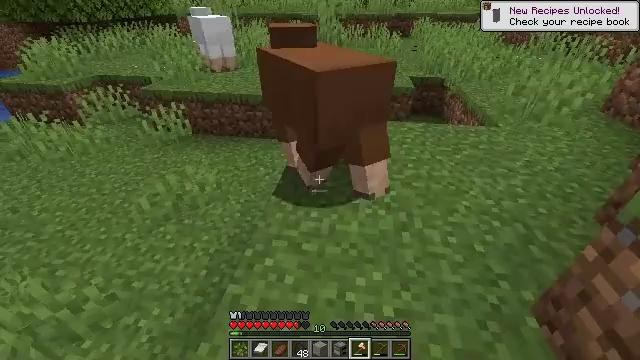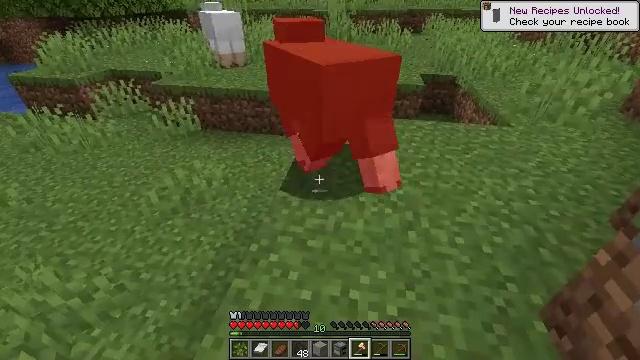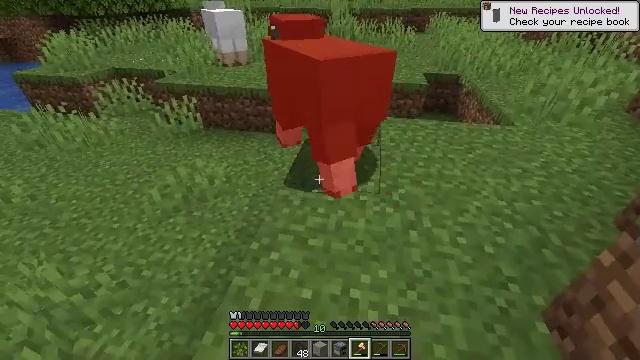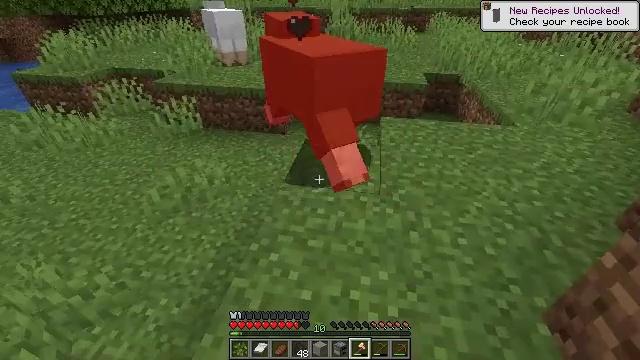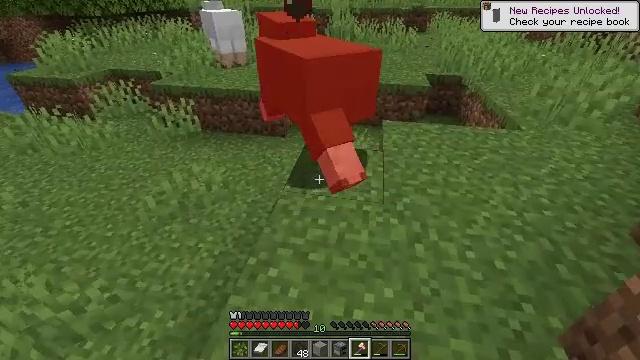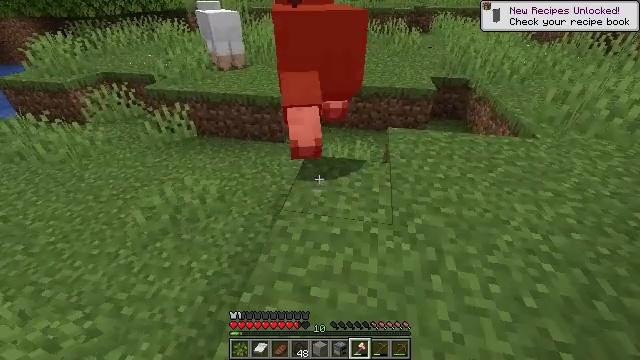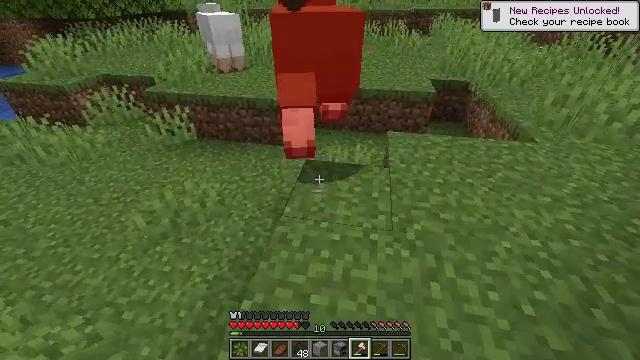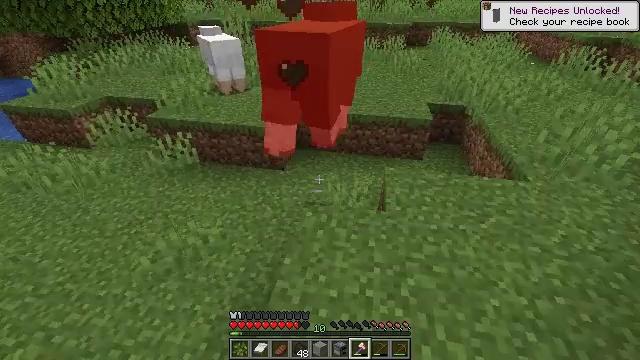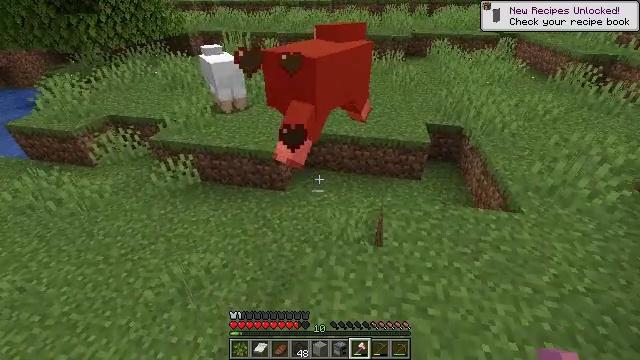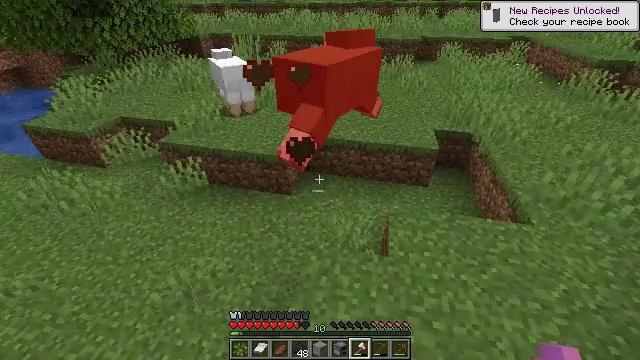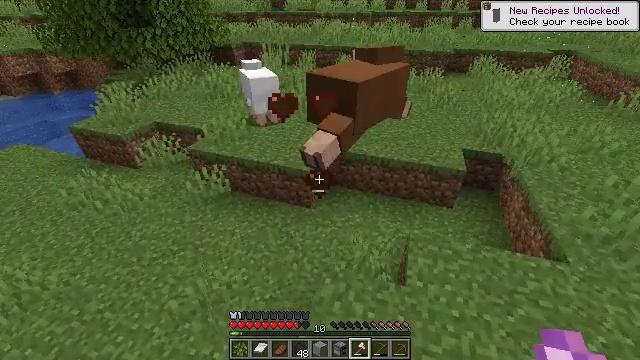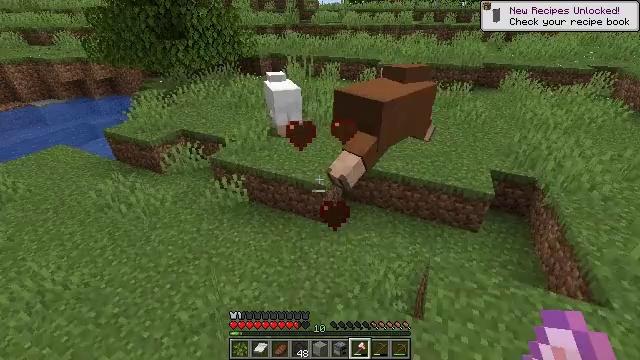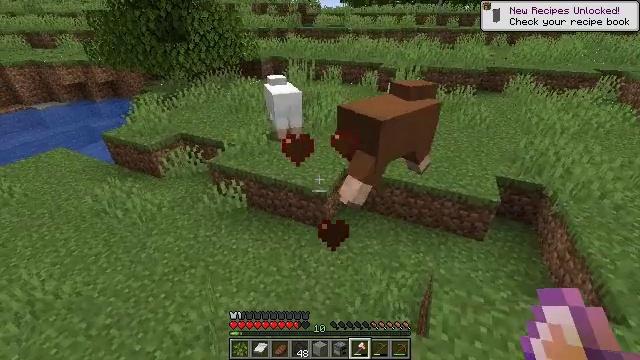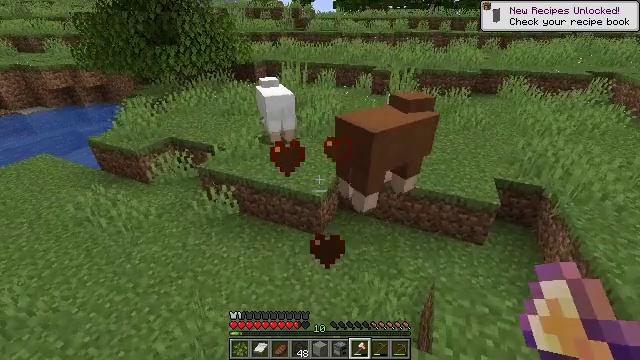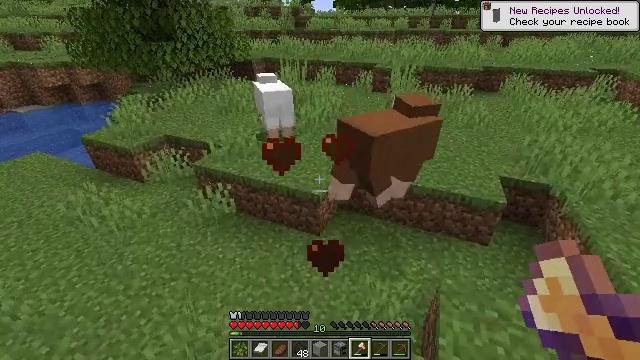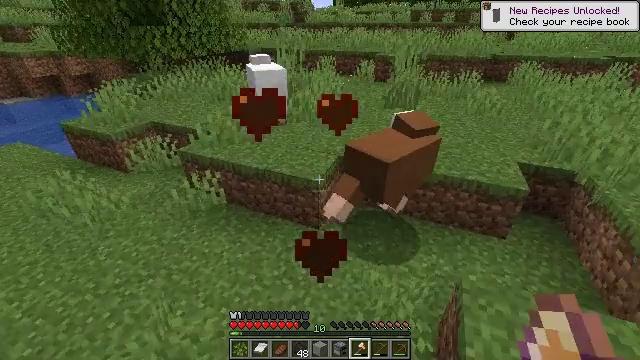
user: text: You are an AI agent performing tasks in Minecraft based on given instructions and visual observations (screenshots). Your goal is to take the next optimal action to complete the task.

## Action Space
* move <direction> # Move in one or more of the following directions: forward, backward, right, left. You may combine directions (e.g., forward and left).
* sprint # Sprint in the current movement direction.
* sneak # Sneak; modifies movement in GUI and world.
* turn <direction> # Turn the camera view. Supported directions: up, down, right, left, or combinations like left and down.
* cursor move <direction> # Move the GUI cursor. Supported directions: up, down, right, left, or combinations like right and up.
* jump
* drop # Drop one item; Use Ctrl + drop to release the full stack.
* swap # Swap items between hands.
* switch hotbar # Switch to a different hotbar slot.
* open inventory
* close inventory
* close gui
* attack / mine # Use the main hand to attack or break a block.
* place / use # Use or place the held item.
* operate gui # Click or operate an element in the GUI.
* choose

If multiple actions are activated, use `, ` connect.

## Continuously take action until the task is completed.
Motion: motion action
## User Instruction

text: Hunt a sheep.
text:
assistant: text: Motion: turn left, attack / mine
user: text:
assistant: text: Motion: no_op
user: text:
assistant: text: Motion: move forward
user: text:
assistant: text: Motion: move forward
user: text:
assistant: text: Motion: move forward
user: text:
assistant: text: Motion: move forward, jump
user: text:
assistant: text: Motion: move forward, jump
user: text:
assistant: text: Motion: move forward, jump
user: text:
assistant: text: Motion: move forward, turn left, jump
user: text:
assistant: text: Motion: move forward, turn left and up, jump
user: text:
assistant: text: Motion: move forward, turn left and up, jump
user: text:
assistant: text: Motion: move forward, jump
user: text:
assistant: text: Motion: move forward, turn right, jump
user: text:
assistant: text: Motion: move forward, jump
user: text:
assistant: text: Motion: move forward, attack / mine, jump
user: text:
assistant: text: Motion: move forward, turn down, attack / mine, jump
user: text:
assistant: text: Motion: turn right and down, attack / mine
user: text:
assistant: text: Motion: turn right, attack / mine
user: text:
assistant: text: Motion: turn right and up, attack / mine
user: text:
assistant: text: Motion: turn right and up
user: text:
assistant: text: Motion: no_op
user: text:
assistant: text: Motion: no_op
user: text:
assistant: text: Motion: move forward, turn left
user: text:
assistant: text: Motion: move forward, turn left
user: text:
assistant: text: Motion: move forward, turn left
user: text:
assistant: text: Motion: move forward, turn left
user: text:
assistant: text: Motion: move forward, turn left
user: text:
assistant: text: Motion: move forward, turn up
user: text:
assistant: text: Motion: move forward, turn right and up, jump
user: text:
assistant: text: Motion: move forward, turn right and up, jump